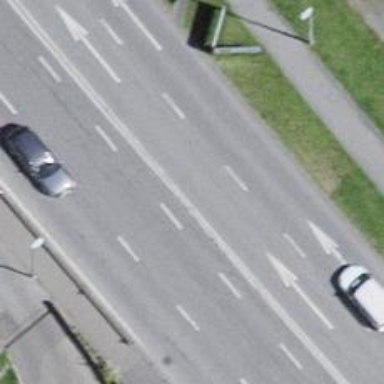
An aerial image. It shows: Secondary road with asphalt surface.